Question: I wonder if someone could help me fixing this issue

Planning to have nearly 100 columns to be viewable without scrolling horizontally, so each column shoud have 21 pixels's width, so it's for this reason I can't nor enlarge the columns neither merge themm...
I need that text in A2 overflow/overwrite over E2, F3, G3, H3 cells which are blank since the validation data in E3 is not selected
I want that A2 reacts exactly as I2 is doing by overwrites blank cells in front of it (M2...)
Could you help me fix this out? Any advice would be appreciated.
I share with you an example of my work
<URL>
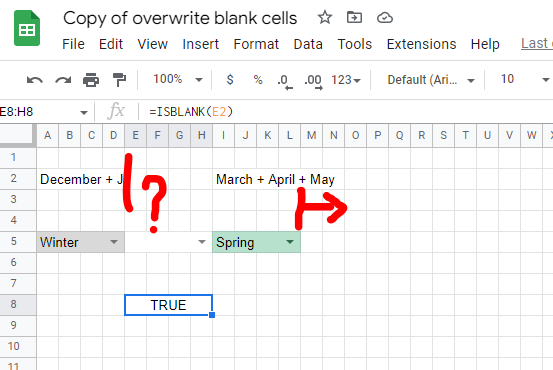
Answer: solution here is to unmerge A2:
<URL>
---
## update:
'''
={"";IFNA(VLOOKUP($E$5,Sheet2!$A$2:$E$5,5,FALSE))}
'''
<URL>